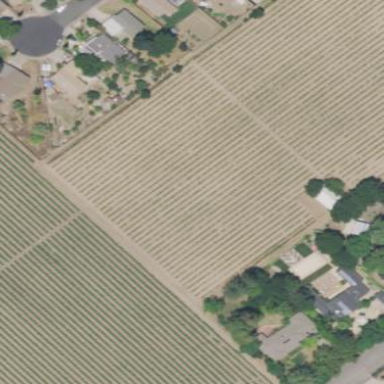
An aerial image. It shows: Vineyard growing grapes.